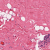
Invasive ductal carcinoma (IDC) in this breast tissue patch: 0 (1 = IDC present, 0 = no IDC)